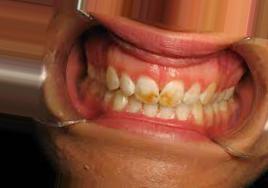
Condition: Tooth Discoloration